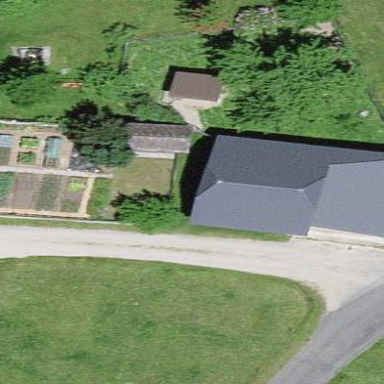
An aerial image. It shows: Rural barn.